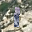
Label: 1